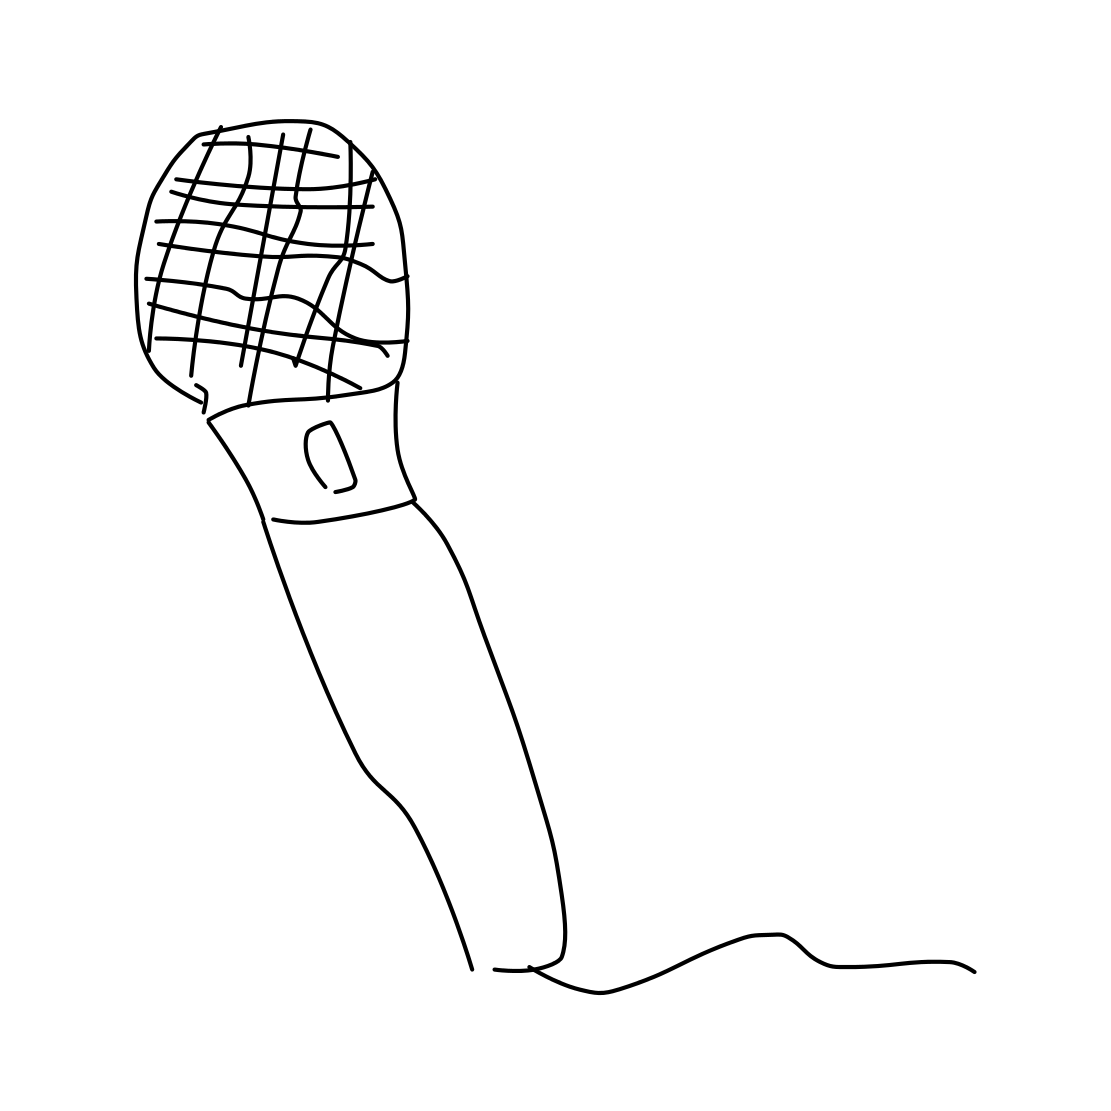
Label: microphone